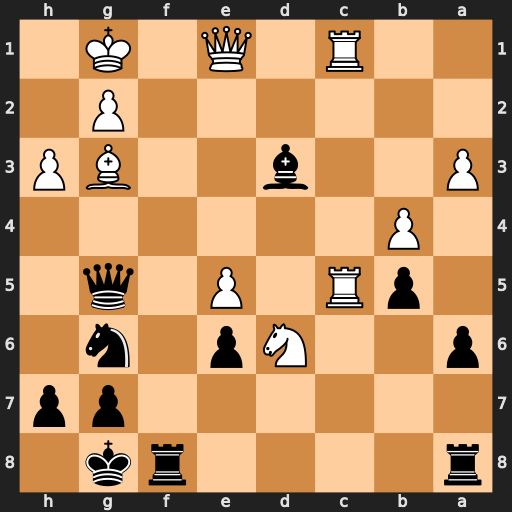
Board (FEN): r4rk1/6pp/p2Np1n1/1pR1P1q1/1P6/P2b2BP/6P1/2R1Q1K1
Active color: b
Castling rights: -
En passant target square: -
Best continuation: Rf1+ Qxf1 Bxf1